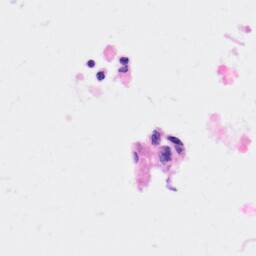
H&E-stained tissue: Kidney